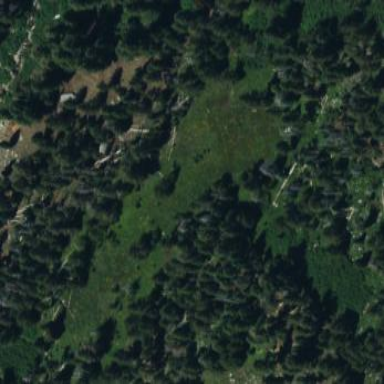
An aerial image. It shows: Wet meadow with woodland vegetation.